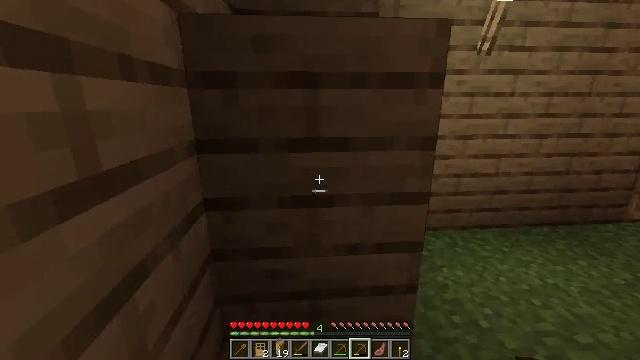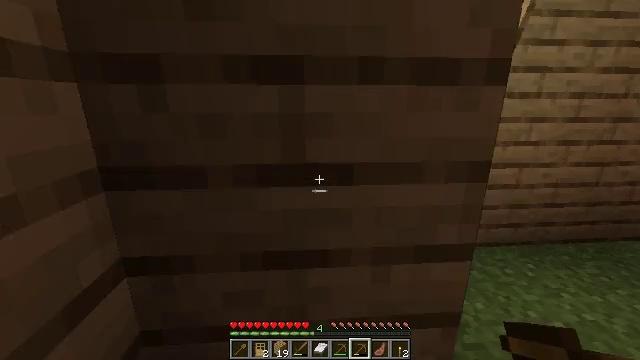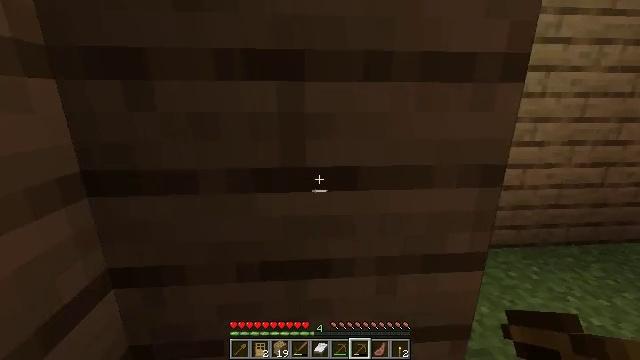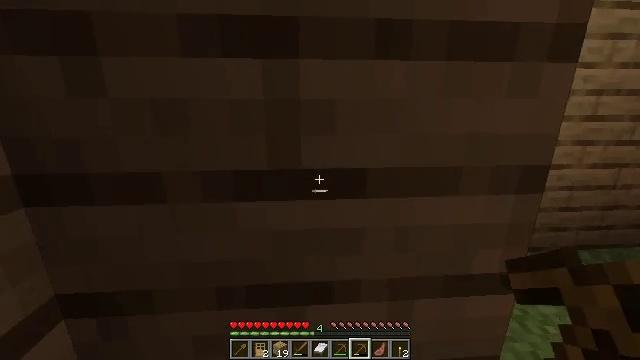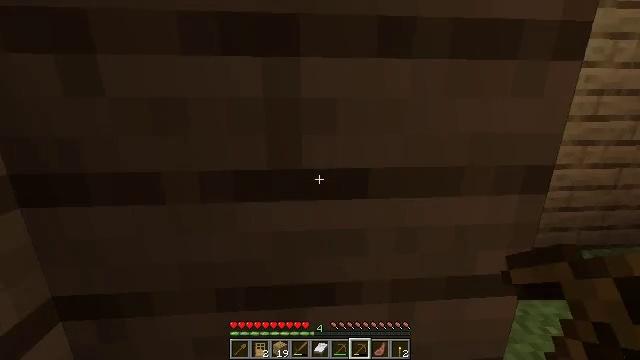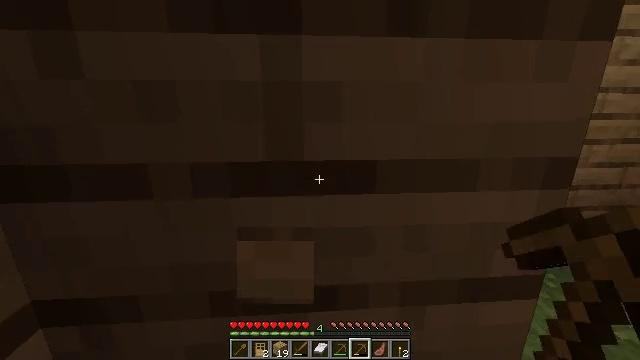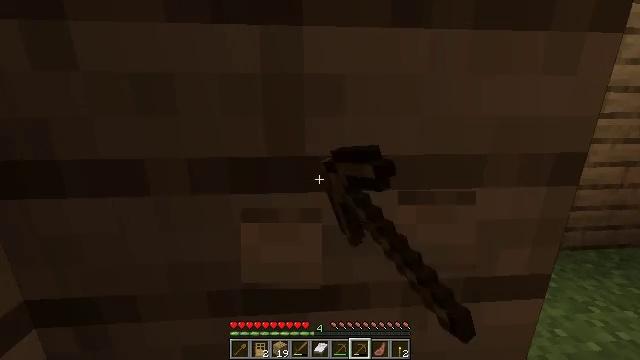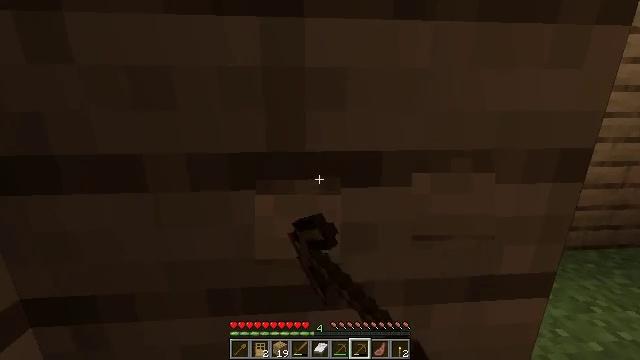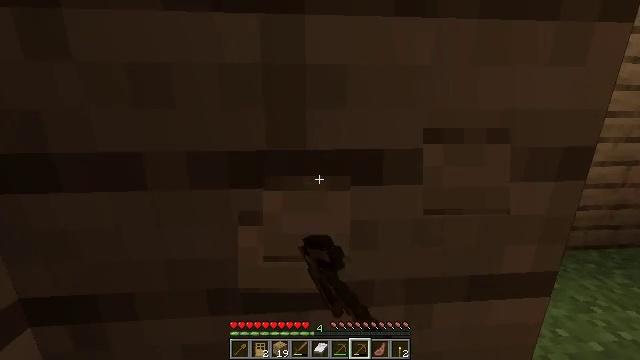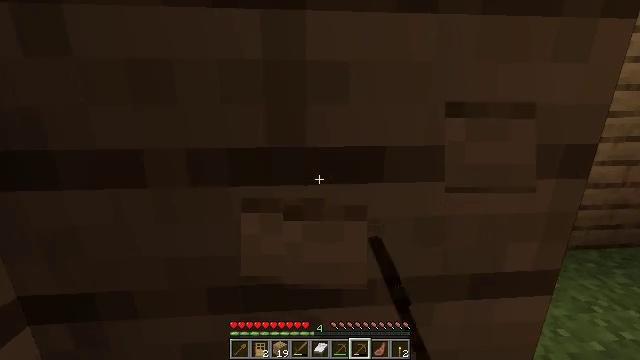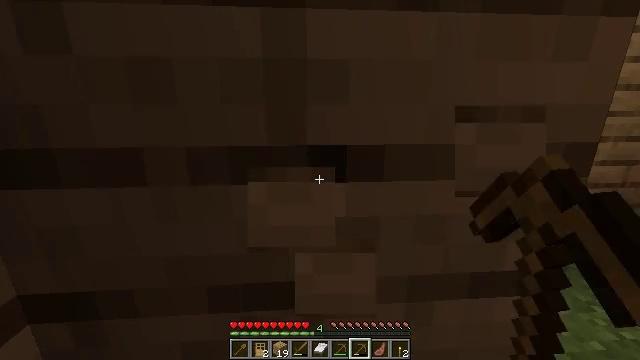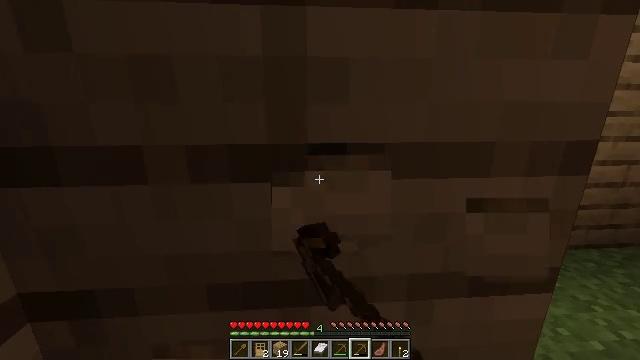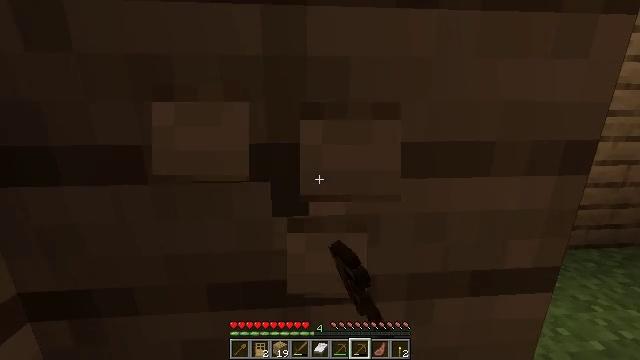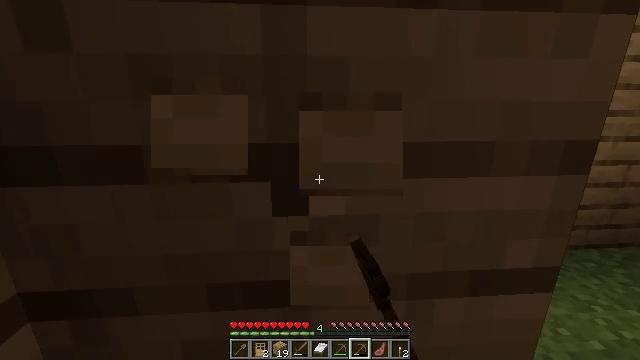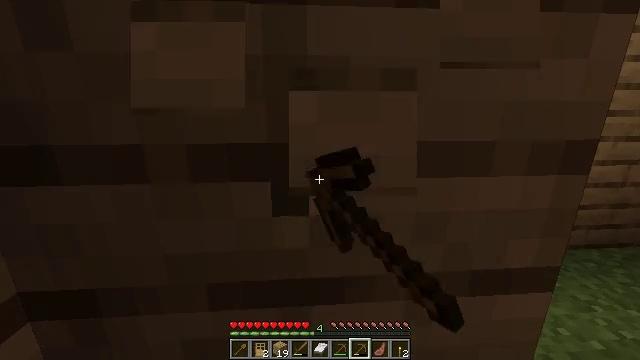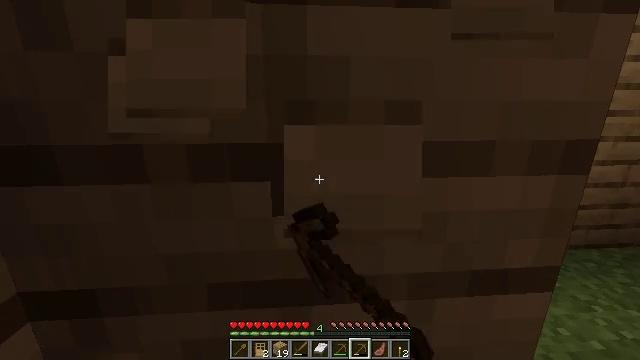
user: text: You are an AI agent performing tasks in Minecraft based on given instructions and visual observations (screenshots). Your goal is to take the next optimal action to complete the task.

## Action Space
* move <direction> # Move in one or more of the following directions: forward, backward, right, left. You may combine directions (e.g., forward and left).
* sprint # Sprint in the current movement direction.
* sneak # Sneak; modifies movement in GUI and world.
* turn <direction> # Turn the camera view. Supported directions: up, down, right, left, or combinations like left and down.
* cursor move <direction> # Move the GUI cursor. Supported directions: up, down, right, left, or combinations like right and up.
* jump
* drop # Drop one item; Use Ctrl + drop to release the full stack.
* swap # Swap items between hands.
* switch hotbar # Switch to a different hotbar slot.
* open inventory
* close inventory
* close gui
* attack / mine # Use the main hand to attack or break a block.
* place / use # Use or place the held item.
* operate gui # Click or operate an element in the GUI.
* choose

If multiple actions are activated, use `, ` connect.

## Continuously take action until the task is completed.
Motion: motion action
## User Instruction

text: Retrieve oak planks from the wooden block.
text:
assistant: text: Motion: move forward
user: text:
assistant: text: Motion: no_op
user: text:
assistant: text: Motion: no_op
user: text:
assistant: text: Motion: no_op
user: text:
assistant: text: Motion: attack / mine
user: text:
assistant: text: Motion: attack / mine
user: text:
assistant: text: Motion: attack / mine
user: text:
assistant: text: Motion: attack / mine
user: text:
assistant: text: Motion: attack / mine
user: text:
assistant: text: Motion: attack / mine
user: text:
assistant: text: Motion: attack / mine
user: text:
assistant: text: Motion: attack / mine
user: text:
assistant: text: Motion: attack / mine
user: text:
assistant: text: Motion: attack / mine
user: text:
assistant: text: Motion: attack / mine
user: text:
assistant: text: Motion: attack / mine
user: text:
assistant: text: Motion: turn up, attack / mine
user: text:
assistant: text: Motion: turn up, attack / mine
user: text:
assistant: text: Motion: turn up, attack / mine
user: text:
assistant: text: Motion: attack / mine
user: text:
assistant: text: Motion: attack / mine
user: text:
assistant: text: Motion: attack / mine
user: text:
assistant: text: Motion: attack / mine
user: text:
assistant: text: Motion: attack / mine
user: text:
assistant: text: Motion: attack / mine
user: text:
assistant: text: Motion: attack / mine
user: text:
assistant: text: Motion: attack / mine
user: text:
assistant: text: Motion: attack / mine
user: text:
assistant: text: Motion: attack / mine
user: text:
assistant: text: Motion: attack / mine